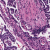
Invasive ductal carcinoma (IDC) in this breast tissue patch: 1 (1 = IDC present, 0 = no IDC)